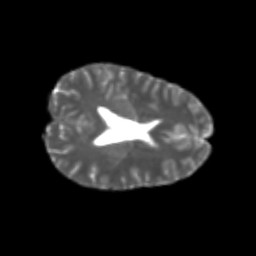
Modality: T2w
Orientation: axial
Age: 24
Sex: female
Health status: healthy
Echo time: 0.074 s